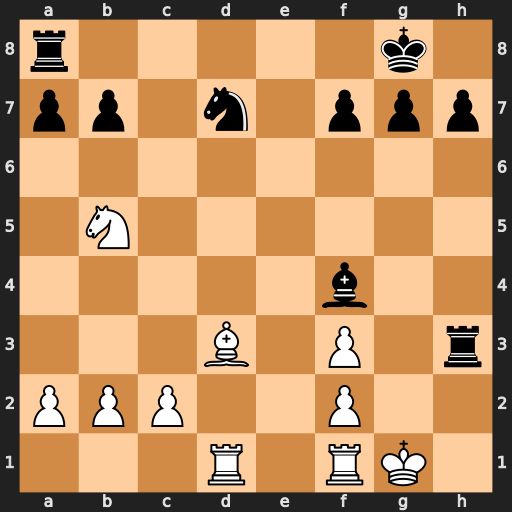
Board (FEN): r5k1/pp1n1ppp/8/1N6/5b2/3B1P1r/PPP2P2/3R1RK1
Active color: w
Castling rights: -
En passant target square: -
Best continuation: Bf5 Rh5 Bxd7 Rg5+ Kh1